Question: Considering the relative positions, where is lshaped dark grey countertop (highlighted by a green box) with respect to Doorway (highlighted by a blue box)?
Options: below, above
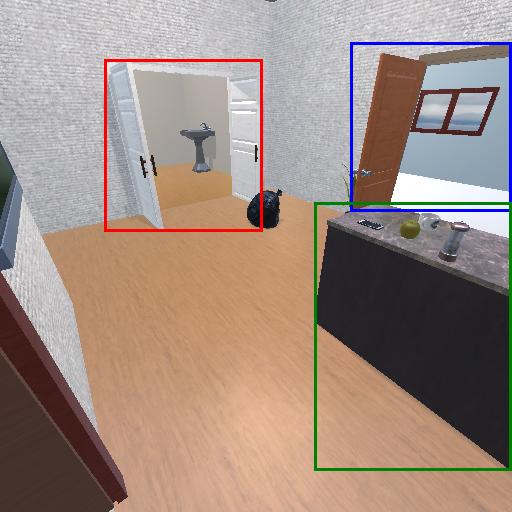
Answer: below